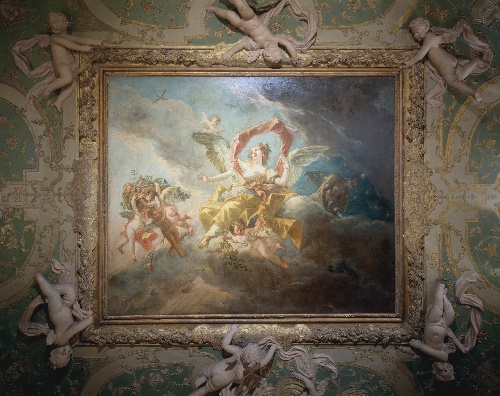
Title: Dawn
Artist: Gaspare Diziani
Artist bio: Italian, Belluno 1689–1767 Venice
Object type: Painting, ceiling decoration
Classification: Paintings
Medium: Oil on canvas
Dimensions: 78 x 94 1/2 in. (198.1 x 240 cm)
Department: European Paintings
Credit line: Rogers Fund, 1906
Accession year: 1906
Repository: Metropolitan Museum of Art, New York, NY
Tags: Dawn|Putti